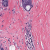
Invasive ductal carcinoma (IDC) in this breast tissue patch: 0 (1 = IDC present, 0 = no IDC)